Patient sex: M
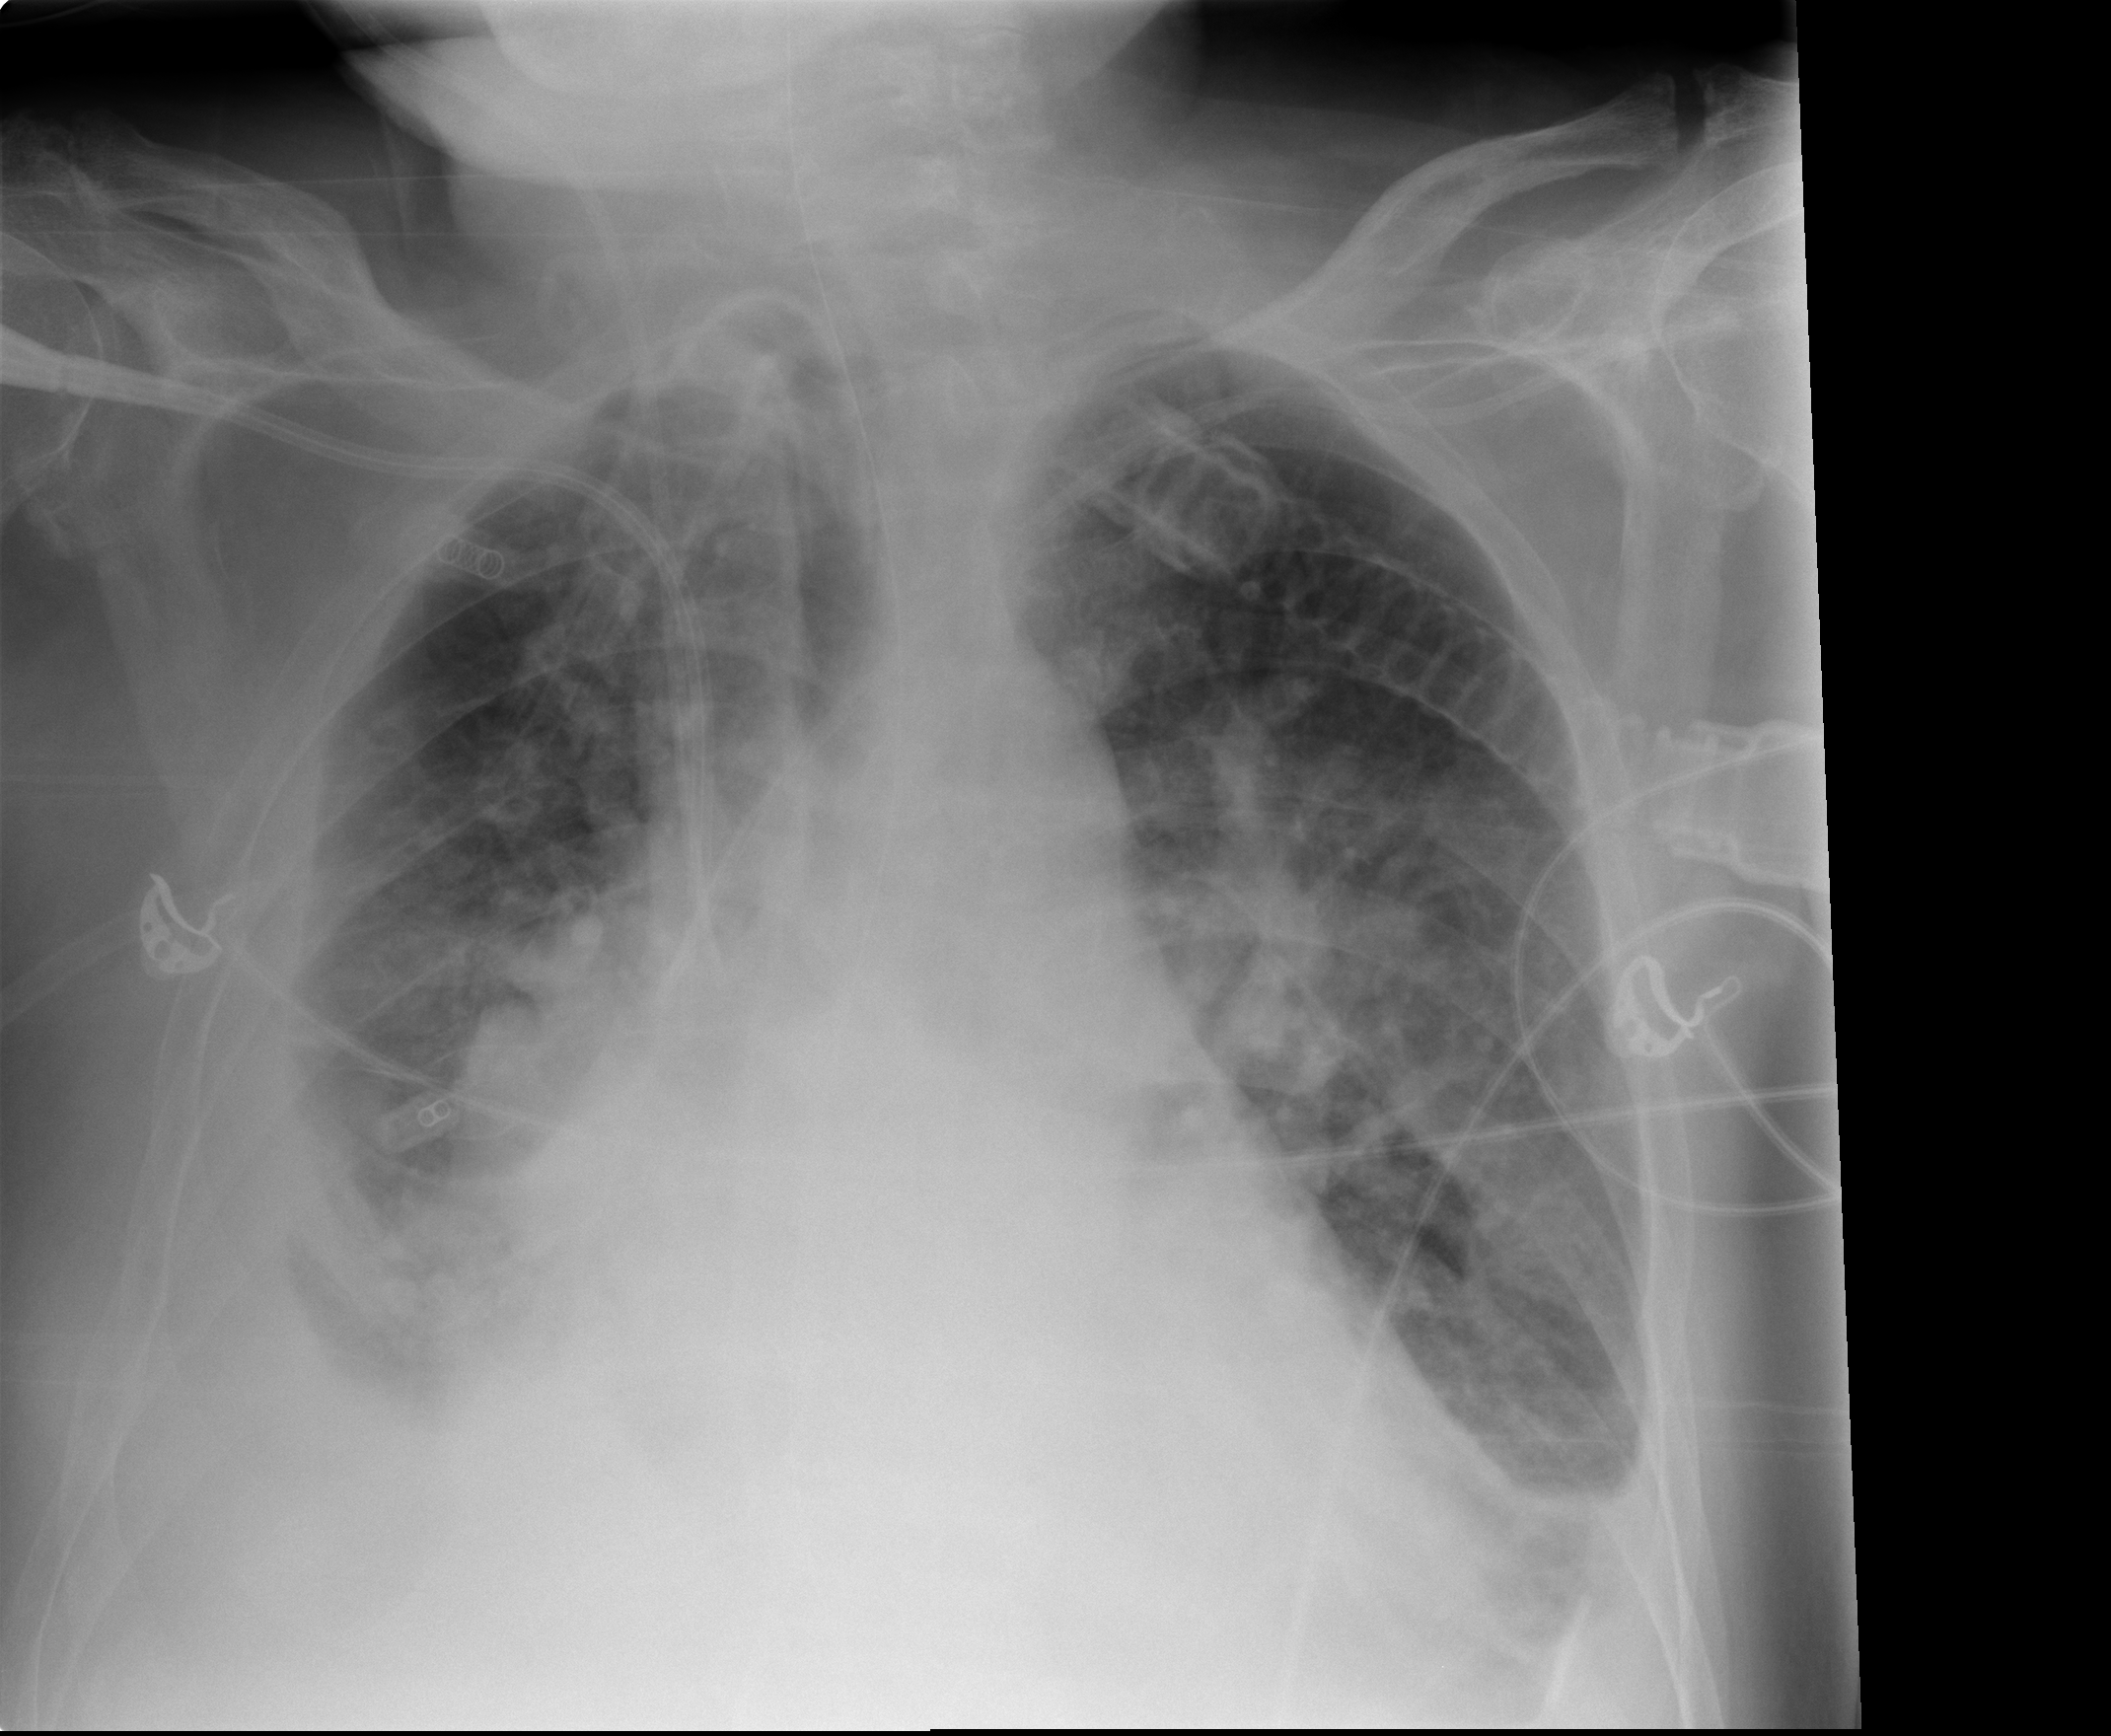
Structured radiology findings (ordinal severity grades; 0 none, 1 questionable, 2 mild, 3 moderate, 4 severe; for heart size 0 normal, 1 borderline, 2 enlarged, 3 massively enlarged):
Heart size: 3
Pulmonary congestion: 3
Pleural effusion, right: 3
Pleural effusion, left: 2
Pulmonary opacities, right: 3
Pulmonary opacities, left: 2
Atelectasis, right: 3
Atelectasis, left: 2